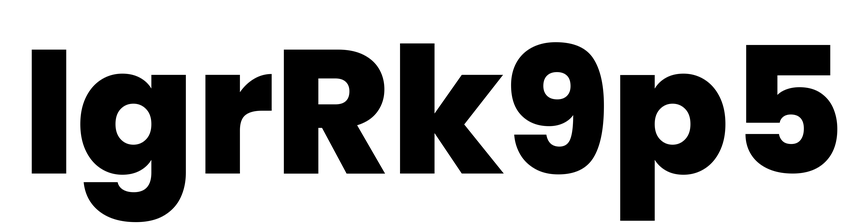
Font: Poppins-ExtraBold